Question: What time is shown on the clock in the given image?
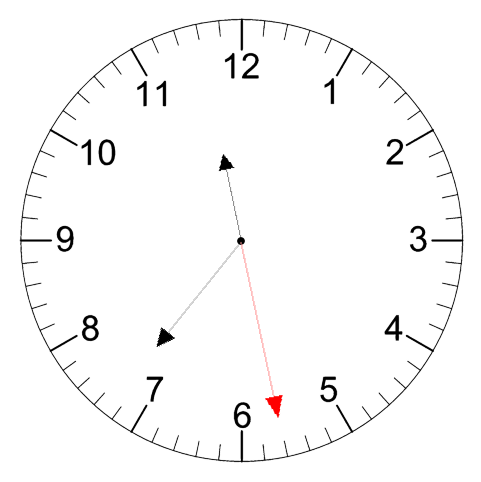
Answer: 11:36:28